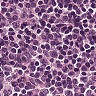
Metastatic tissue present: no